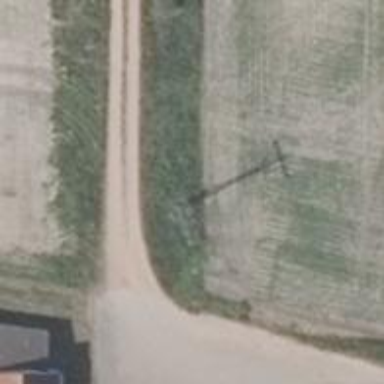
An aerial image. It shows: Power pole.